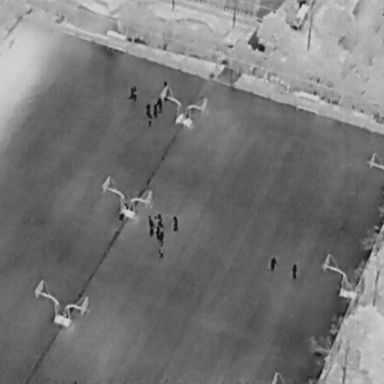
There are 16 People in the infrared image.